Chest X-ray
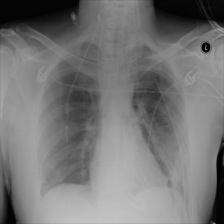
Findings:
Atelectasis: negative
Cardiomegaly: negative
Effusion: negative
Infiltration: negative
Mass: negative
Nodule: negative
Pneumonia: negative
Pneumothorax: negative
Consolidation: negative
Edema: negative
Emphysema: negative
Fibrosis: negative
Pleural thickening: negative
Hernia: negative